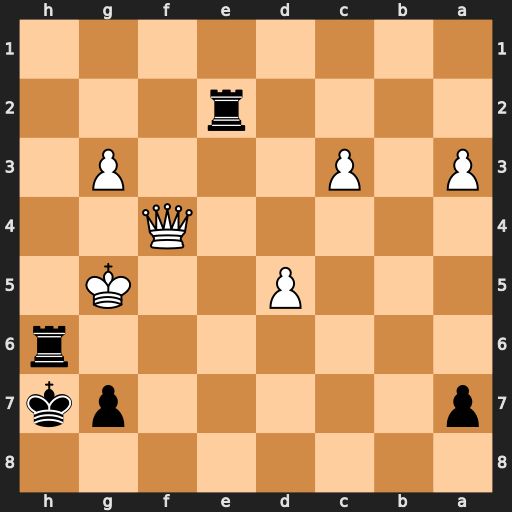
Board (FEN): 8/p5pk/7r/3P2K1/5Q2/P1P3P1/4r3/8
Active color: b
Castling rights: -
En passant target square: -
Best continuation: Rg6+ Kf5 Rf6+ Kg4 Rxf4+